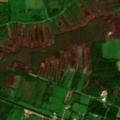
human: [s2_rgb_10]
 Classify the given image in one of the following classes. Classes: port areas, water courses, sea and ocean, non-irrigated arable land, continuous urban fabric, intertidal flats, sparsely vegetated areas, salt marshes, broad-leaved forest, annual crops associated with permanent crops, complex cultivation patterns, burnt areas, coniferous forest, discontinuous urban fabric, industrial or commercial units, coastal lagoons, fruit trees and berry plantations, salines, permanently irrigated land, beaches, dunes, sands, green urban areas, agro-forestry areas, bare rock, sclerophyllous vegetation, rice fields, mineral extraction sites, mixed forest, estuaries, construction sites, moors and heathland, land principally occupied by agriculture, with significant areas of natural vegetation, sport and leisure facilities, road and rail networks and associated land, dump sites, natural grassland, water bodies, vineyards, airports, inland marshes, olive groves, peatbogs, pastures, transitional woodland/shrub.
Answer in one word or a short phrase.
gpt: pastures, land principally occupied by agriculture, with significant areas of natural vegetation, peatbogs